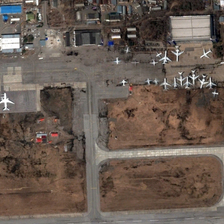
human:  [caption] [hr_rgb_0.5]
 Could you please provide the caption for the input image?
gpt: the simple, small airport with crowded planes stands in front of a large area of open space .

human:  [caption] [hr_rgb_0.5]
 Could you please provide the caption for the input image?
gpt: many planes are parked between bareland and buildings .

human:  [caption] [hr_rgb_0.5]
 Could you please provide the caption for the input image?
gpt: many planes are parked between bareland and buildings .

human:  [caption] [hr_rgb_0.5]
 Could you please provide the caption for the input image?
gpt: the simple, small airport with crowded planes stands in front of a large area of open space .

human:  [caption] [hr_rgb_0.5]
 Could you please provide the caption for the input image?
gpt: many planes are parked between bareland and buildings .